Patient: sex F, age 33
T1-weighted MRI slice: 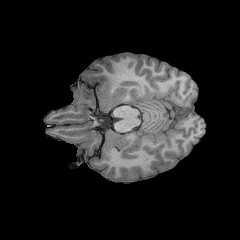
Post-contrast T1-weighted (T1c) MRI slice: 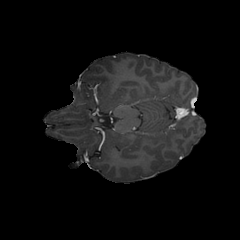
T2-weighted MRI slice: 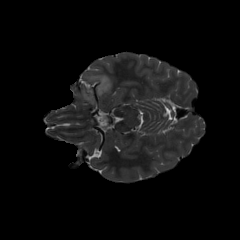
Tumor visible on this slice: yes
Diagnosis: Astrocytoma, IDH-mutant
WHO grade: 2